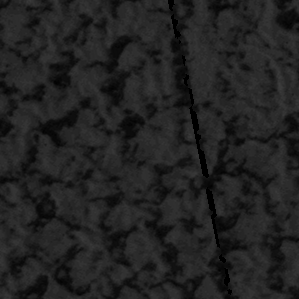
Label: frost